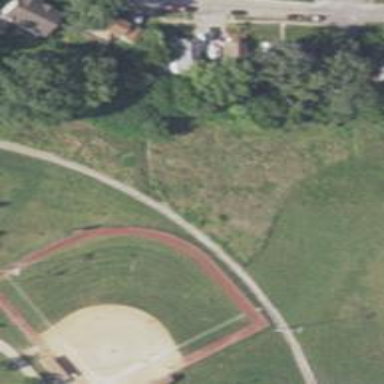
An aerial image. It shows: Softball pitch for leisure land activities.